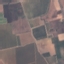
Land use / land cover: PermanentCrop